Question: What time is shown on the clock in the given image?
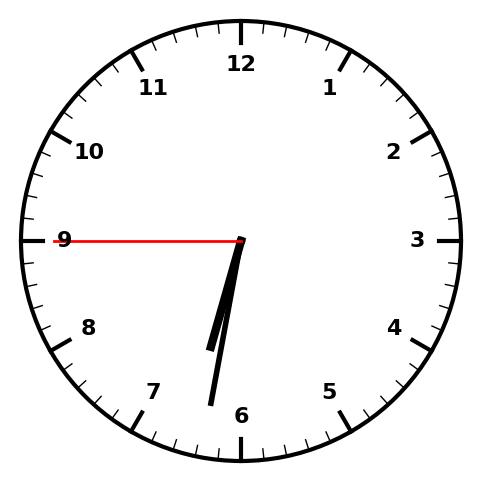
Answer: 06:31:45